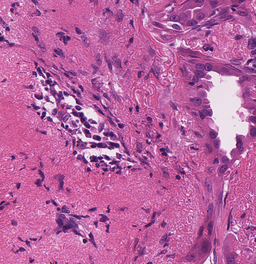
Tumor epithelial tissue: yes
Tumor-associated stroma tissue: yes
Normal tissue: no